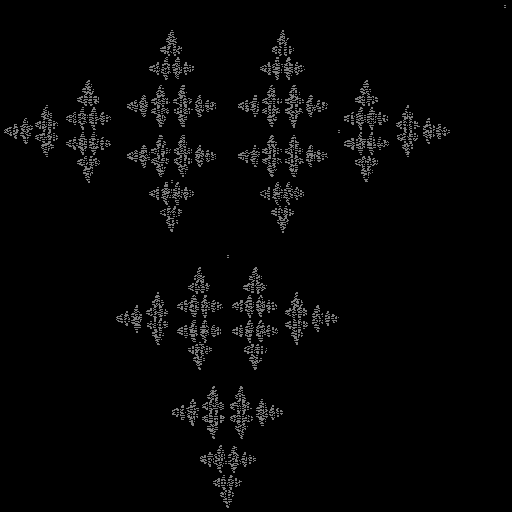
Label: crystal